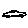
Label: car